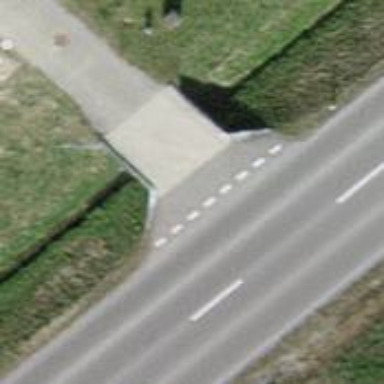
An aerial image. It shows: Residential road with bridge.